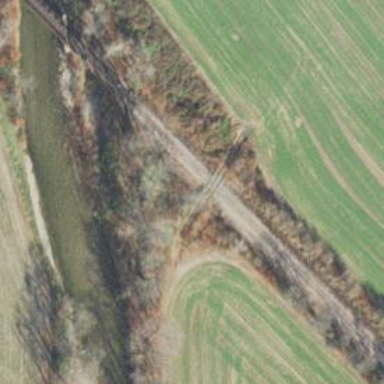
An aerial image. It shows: Railway bridge.